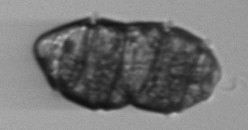
Label: Margalefidinium